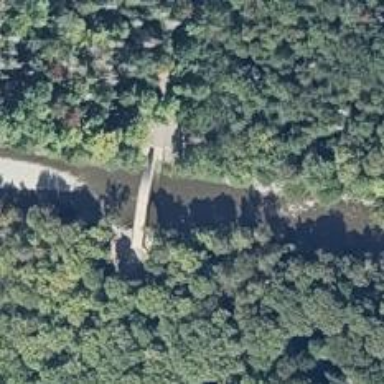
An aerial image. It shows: Path leading to truss bridge.